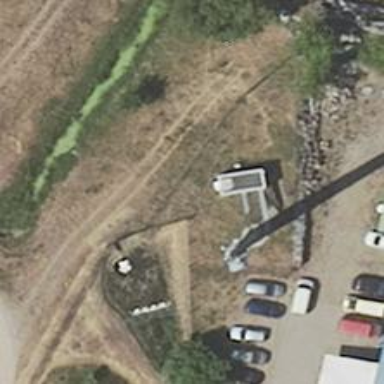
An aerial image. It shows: Communication tower.